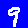
Digit: 9